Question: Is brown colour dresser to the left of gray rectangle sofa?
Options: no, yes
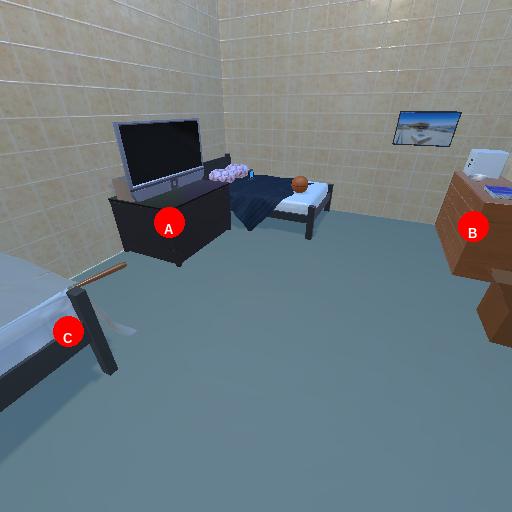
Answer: no